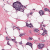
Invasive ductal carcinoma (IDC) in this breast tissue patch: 0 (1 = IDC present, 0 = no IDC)